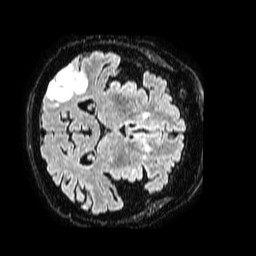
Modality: FLAIR
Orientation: axial
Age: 81
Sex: female
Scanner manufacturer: philips
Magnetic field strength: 1.5 T
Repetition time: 4.8 s
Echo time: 0.3 s